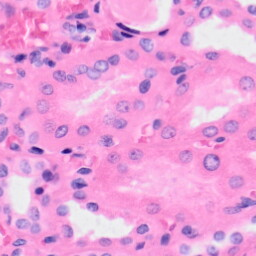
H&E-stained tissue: Kidney